Question: Game Rule: Clicking a light toggles itself and its adjacent (up, down, left, right) lights. What is the minimum number of clicks required to turn off all the lights?
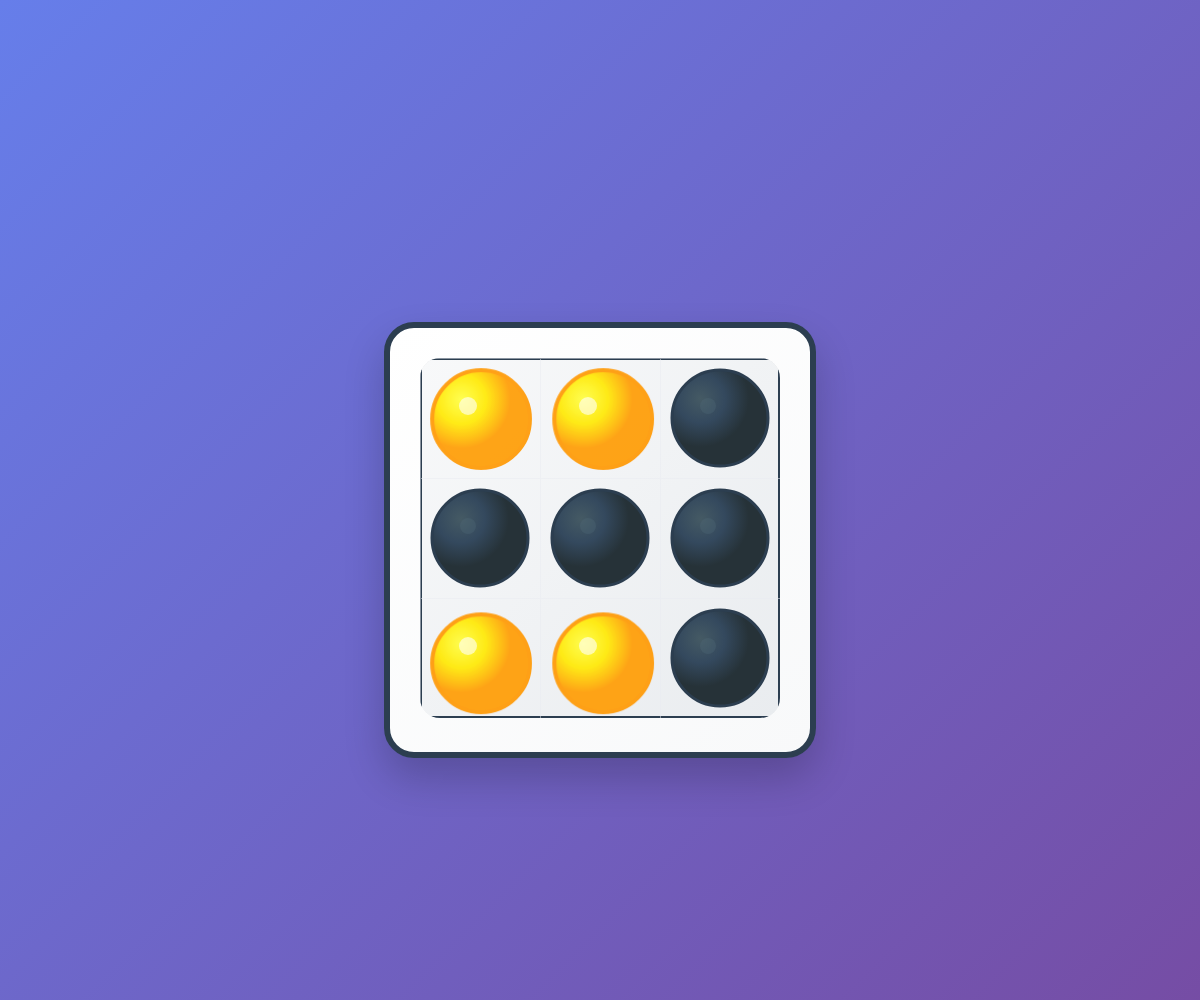
Answer: 2